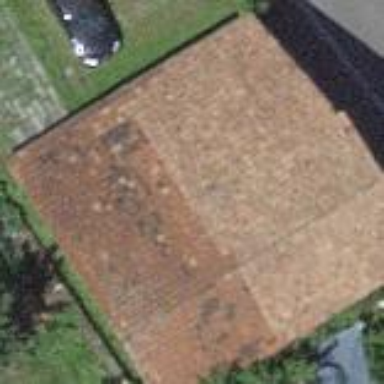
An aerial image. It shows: Building with tile roof.